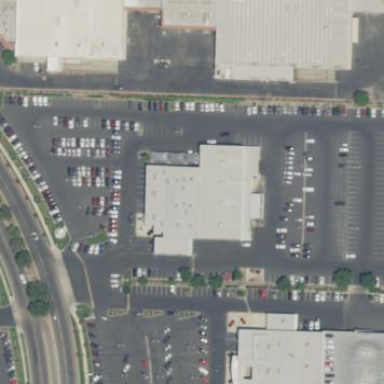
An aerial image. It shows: Building that houses car shop.